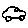
Label: car